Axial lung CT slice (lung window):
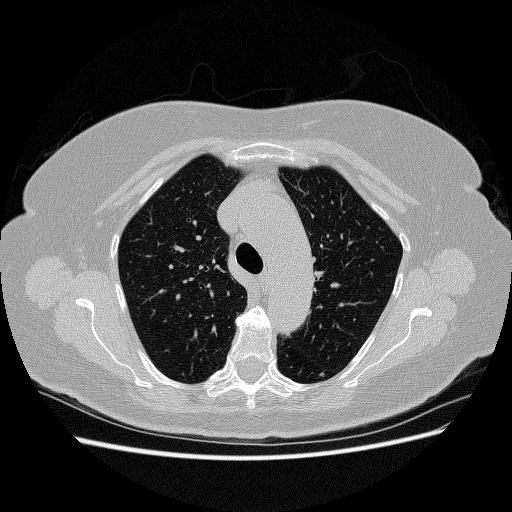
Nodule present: no